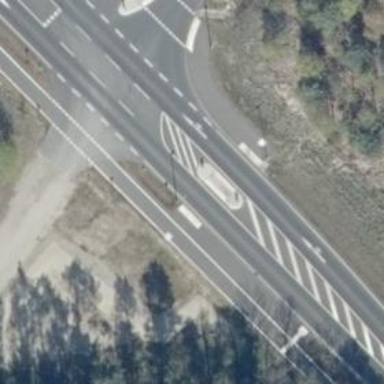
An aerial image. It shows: Traffic calming island.